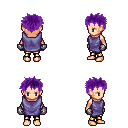
a pixel art fantasy rpg character, female body template, human, light skin, chain tabard jacket, gold greaves, purple bedhead hairstyle, metal gloves, four views (front, back, left, right), 2x2 character sprite sheet, small pixel art, hard edges, no anti-aliasing